九年级 · 变换几何
如图, $\triangle O D C$ 是由 $\triangle O A B$ 绕点 $O$ 顺时针旋转 $32^{\circ}$ 后得到的图形, 若点 $D$ 恰好落在 $A B$上, 且 $\angle A O C$ 的度数为 $100^{\circ}$, 则 $\angle D O B$ 的度数是 ( )

（第 9 题）

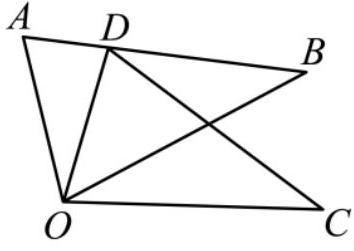
A. $32^{\circ}$
B. $36^{\circ}$
C. $38^{\circ}$
D. $40^{\circ}$

答案: B
解析: 根据旋转的性质求出 $\angle A O D$ 和 $\angle B O C$ 的度数, 计算出 $\angle D O B$ 的度数.

【详解】解: 由题意得, $\angle A O D=32^{\circ}, \angle B O C=32^{\circ}$, 又 $\angle A O C=100^{\circ}$,

$\therefore \angle D O B=100^{\circ}-32^{\circ}-32^{\circ}=36^{\circ}$.

故选: B.

【点睛】本题考查的是旋转的性质, 掌握旋转角、旋转方向和旋转中心的概念是解题的关键.